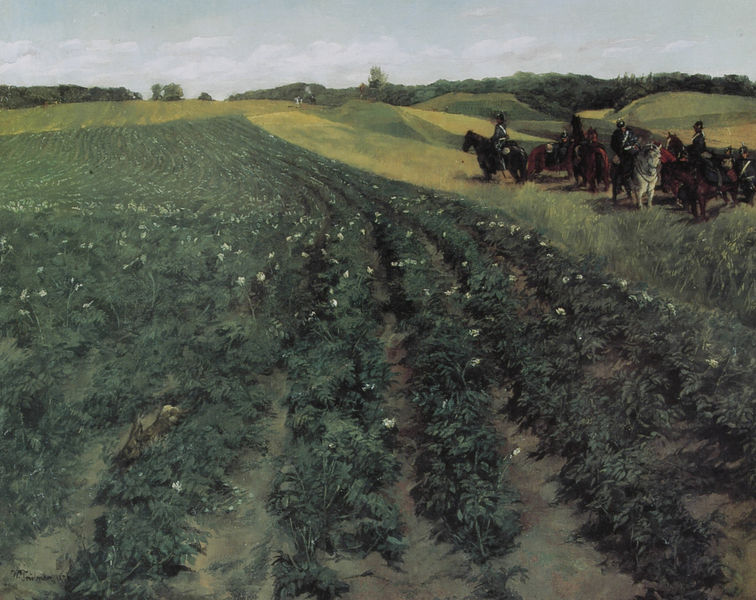
Titel: Kartoffelacker in Weßling
Künstler: Heinrich Wilhelm Trübner
Standort: München
Institution: Städtische Galerie im Lenbachhaus
Schlagwörter: adler, baum, blau, blätter, gemälde, gruppe, himmel, mann, schatten, vogel, weiß, wolken, bäume, gelb, grün, landschaft, menschen, ocker, blumen, braun, frankreich, hintergrund, licht, männer, schwarz, blüten, gras, rot, tier, tiere, wiese, wolke, beige, gesellschaft, leute, malerei, mensch, bild, wache, öl, erde, feld, felder, gräser, horizont, hügel, natur, weide, weite, wiesen, land, realismus, pflanzen, wald, arbeit, bauern, pferd, pferde, reiter, hase, reiten, sprung, sommer, perspektive, acker, ernte, furchen, grasen, herde, rast, rand, ölgemälde, soldaten, löffel, frühling, bauer, weiden, zentralperspektive, draußen, militär, uniform, uniformen, fliehen, reihe, armee, jagd, rüstung, schimmel, reihen, landschaftsbild, helme, jäger, kaninchen, ackerfrucht, feldrand, fluchtpunkt, kartoffel, kartoffelacker, kartoffelfeld, kartoffeln, kartoffelpflanzen, kavalerie, kavallerie, landchschaft, regiment, ross, rosse, salat, springen, trupp, vordergund, preussen, kompanie, offiziere, feldblumen, uniformiert, truppen, beritten, brigade